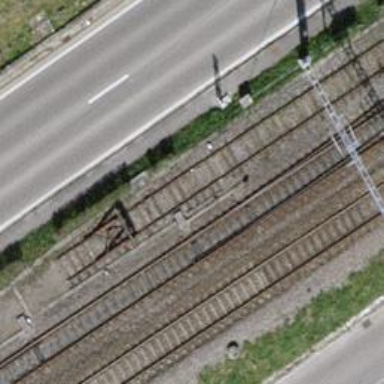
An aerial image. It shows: Single-track electrified railway with contact line.